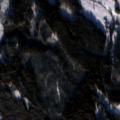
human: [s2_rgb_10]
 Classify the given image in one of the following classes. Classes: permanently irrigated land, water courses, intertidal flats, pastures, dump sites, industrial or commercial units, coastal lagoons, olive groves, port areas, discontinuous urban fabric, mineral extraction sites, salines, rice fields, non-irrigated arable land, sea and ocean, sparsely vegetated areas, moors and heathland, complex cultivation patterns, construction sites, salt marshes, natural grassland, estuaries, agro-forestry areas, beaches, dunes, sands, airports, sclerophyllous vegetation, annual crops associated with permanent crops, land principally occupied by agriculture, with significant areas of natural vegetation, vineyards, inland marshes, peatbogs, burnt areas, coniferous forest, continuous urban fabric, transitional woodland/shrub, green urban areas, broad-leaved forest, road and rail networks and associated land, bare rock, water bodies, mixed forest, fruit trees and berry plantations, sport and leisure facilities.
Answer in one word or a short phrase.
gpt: non-irrigated arable land, coniferous forest, mixed forest, transitional woodland/shrub